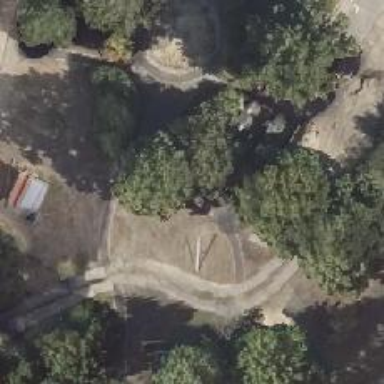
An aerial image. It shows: Playground area for leisure land.